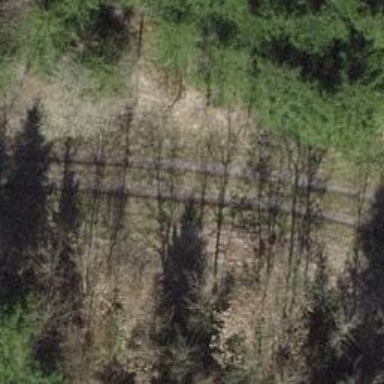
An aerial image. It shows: Unpaved track road with grade3 tracktype.